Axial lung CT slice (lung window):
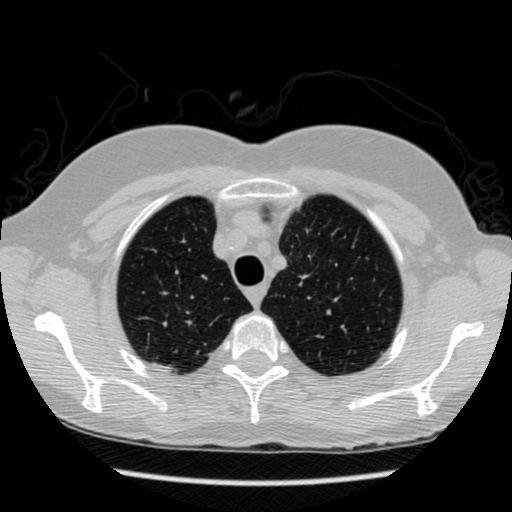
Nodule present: no